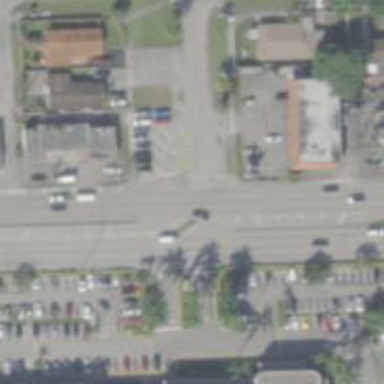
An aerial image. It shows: Primary link highway with separate asphalt sidewalk.